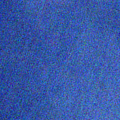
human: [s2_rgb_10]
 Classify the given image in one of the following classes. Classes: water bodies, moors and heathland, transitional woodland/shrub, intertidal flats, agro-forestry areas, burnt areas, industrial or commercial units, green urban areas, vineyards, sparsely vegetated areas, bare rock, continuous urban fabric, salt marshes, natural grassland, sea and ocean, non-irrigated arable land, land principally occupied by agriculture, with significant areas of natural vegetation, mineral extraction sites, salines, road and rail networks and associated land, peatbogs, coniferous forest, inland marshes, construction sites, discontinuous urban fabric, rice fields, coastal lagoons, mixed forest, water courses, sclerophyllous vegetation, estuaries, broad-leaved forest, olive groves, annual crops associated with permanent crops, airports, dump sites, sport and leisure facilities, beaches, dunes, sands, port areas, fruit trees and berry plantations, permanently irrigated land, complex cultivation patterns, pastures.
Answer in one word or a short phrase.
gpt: water bodies